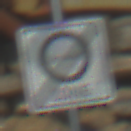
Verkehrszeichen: EndeUmweltzone
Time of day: MorningAfternoon
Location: Outdoor (Suburban)
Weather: Clear
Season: NotSpecified
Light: Natural